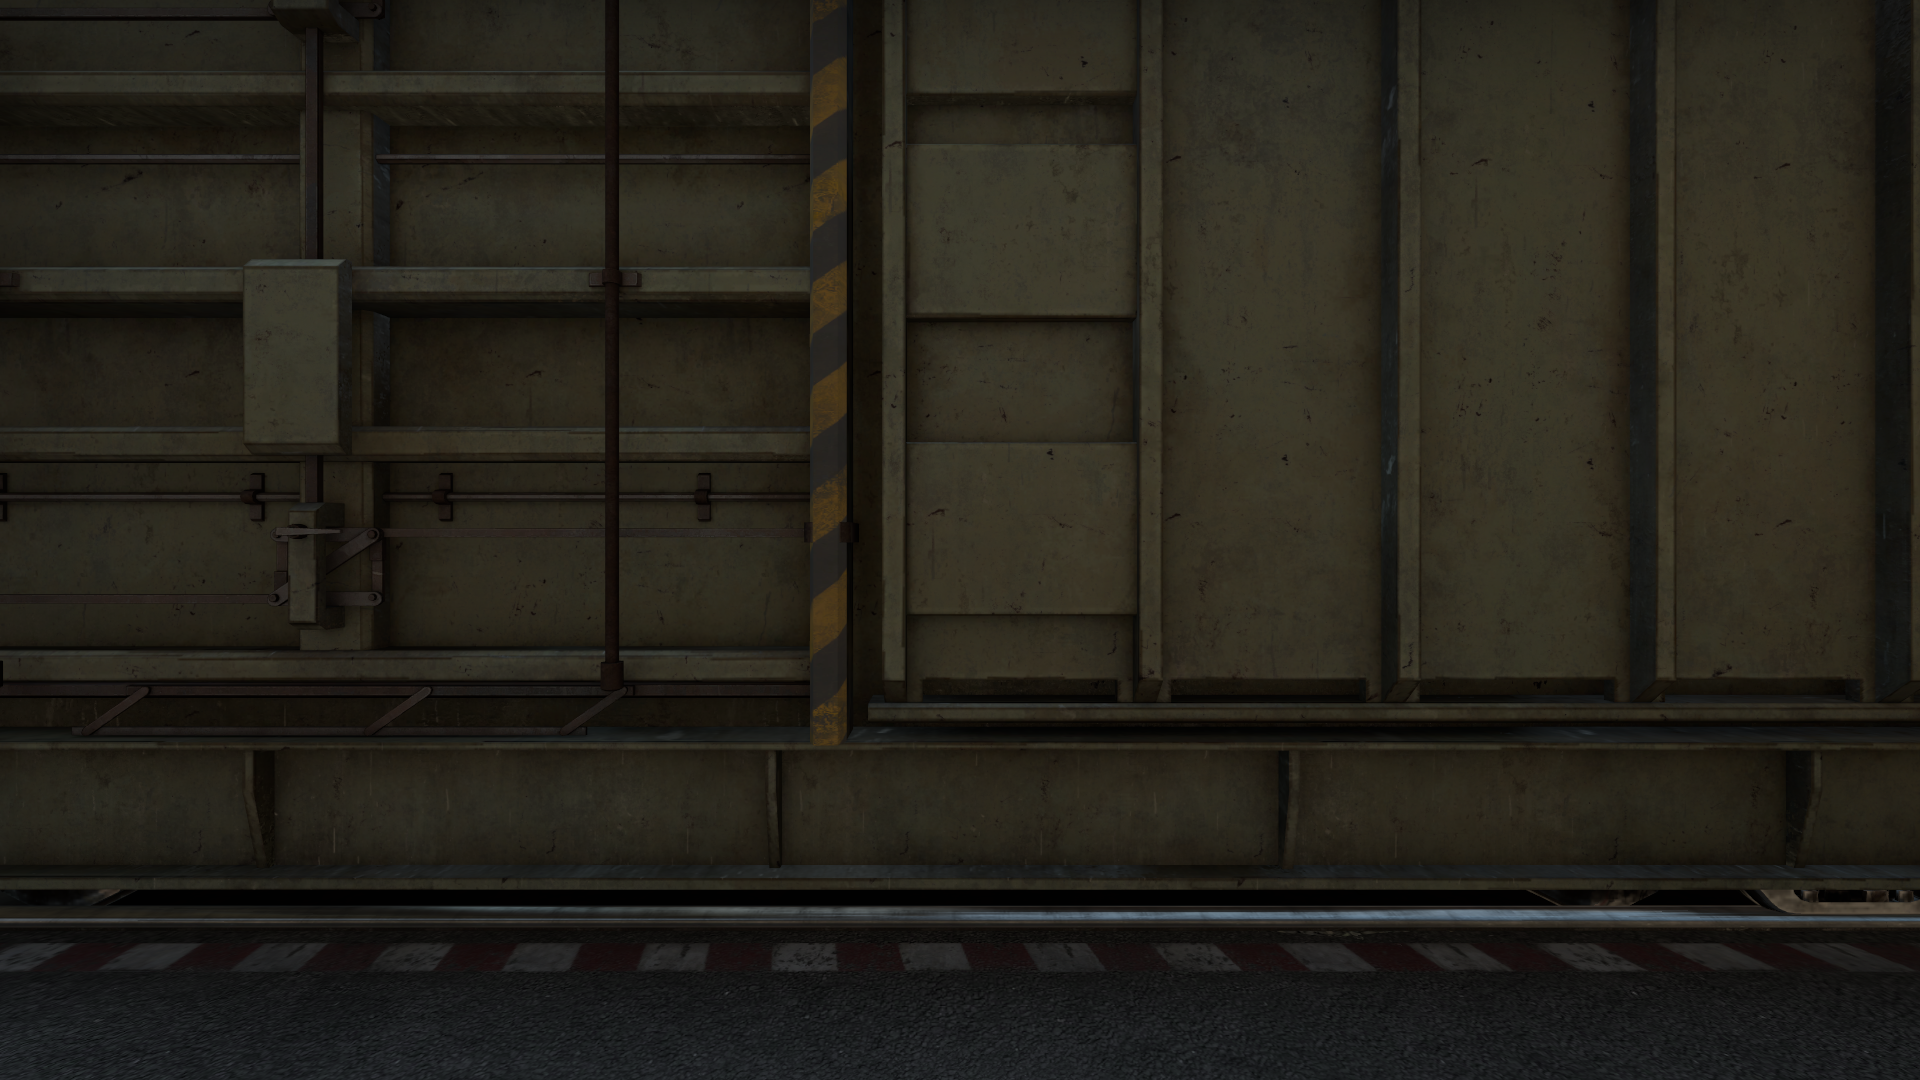
Map: de_train